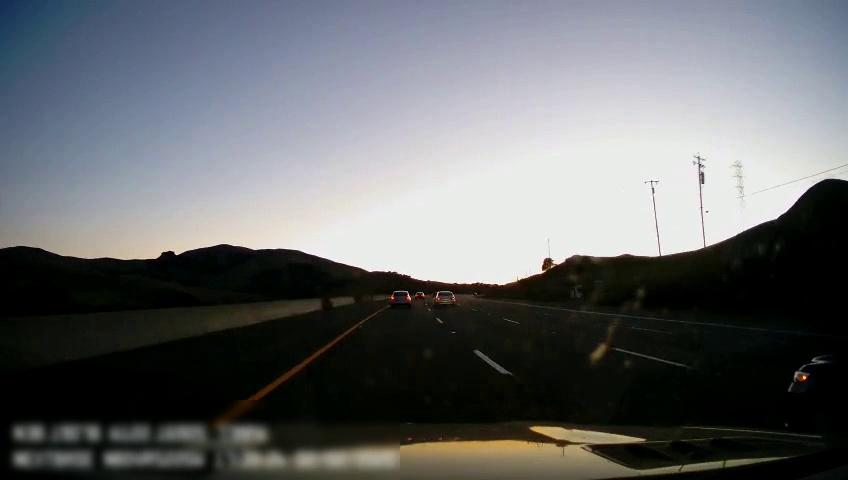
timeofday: Day
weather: Sunny
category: Drivable Space
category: Vehicles | Car
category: Vehicles | Car
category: Vehicles | Car
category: Lanes | Alternate Lane
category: Lanes | Current Lane
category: Lanes | Current Lane
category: Lanes | Alternate Lane
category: Lanes | Alternate Lane